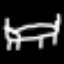
Label: bed